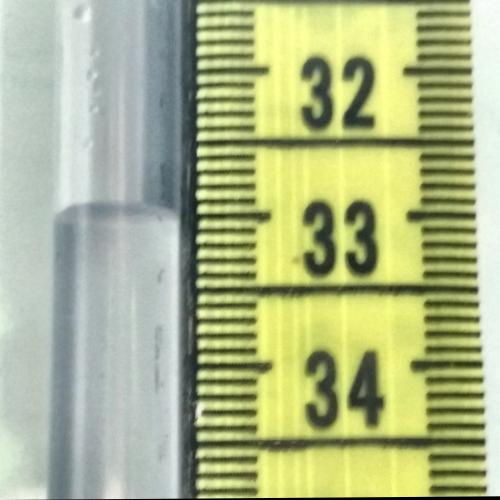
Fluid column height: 33.0 cm